Question: I believe my recyclerView have successfully retrieve data from firebase because it shows 2 cardView inside my recycler view, which is the same number of data allocated inside my firebase under Menu.

<URL>.
I have 3 classes which are listOnline2, MyAdapter and cMenu. There are an array inside both lisOnline2 and MyAdapter. I use array in listOnline2 store retrieved data from firebase and array in MyAdapter to view data inside cardview. Below are my codings for the class listOnline2.
'''
'DatabaseReference currentUserRef,counterRef, ref;
MyAdapter adapterR;
RecyclerView listOnline21;
ArrayList <cMenu> menu;
private static final String TAG = "listOnline2";
@Override
protected void onCreate(Bundle savedInstanceState) {
super.onCreate( savedInstanceState );
setContentView( R.layout.activity_list_online2 );
listOnline21= (RecyclerView) findViewById(R.id.listMenu);
listOnline21.setLayoutManager( new LinearLayoutManager( listOnline2.this ) );
listOnline21.setHasFixedSize(true);
menu= new ArrayList<cMenu>();
counterRef= FirebaseDatabase.getInstance().getReference().child( "Menu" ).child( "twRAlXRMSgPkA35nmMoFAuAsTdz1" );
Log.d( TAG, "Clicked ID: "+idd );
currentUserRef=FirebaseDatabase.getInstance().getReference("Menu").child( FirebaseAuth.getInstance().getCurrentUser().getUid() );
counterRef.addValueEventListener( new ValueEventListener() {
@Override
public void onDataChange(@NonNull DataSnapshot dataSnapshot) {
for(DataSnapshot dataSnapshot1: dataSnapshot.getChildren()){
cMenu p=dataSnapshot1.getValue(cMenu.class);
menu.add(p);
}
Log.d( TAG, "Data of array: "+menu );
adapterR=new MyAdapter( listOnline2.this, menu );
listOnline21.setAdapter( adapterR );
}
@Override
public void onCancelled(@NonNull DatabaseError databaseError) {
Toast.makeText(listOnline2.this, "Opsss.... Something is wrong", Toast.LENGTH_SHORT).show();
}
} );
Toolbar toolbar=findViewById(R.id.toolbar);
toolbar.setTitle("Food Ordering Delivery System");
setSupportActionBar(toolbar);
}
@Override
public boolean onCreateOptionsMenu(Menu menu) {
MenuInflater inflater= getMenuInflater();
inflater.inflate( R.menu.main_menu,menu );
return true;
}
@Override
public boolean onOptionsItemSelected(@NonNull MenuItem item) {
switch (item.getItemId()){
case R.id.action_cart:
Intent toCart=new Intent( listOnline2.this, Cart.class );
startActivity( toCart );
break;
case R.id.action_logout:
Intent toLogin=new Intent( listOnline2.this, LoginActivity.class );
startActivity( toLogin );
break;
}
return super.onOptionsItemSelected( item );
}'
'''
Meanwhile, below are my codes in MyAdapter class
'''
DatabaseReference currentUserRef,counterRef;
MyAdapter adapterR;
RecyclerView listOnline21;
ArrayList <cMenu> menu;
private static final String TAG = "listOnline2";
@Override
protected void onCreate(Bundle savedInstanceState) {
super.onCreate( savedInstanceState );
setContentView( R.layout.activity_list_online2 );
listOnline21= (RecyclerView) findViewById(R.id.listMenu);
listOnline21.setLayoutManager( new LinearLayoutManager( listOnline2.this ) );
listOnline21.setHasFixedSize(true);
menu= new ArrayList<cMenu>();
counterRef= FirebaseDatabase.getInstance().getReference().child( "Menu" ).child( "twRAlXRMSgPkA35nmMoFAuAsTdz1" );
Log.d( TAG, "Clicked ID: "+idd );
currentUserRef=FirebaseDatabase.getInstance().getReference("Menu").child( FirebaseAuth.getInstance().getCurrentUser().getUid() );
counterRef.addValueEventListener( new ValueEventListener() {
@Override
public void onDataChange(@NonNull DataSnapshot dataSnapshot) {
for(DataSnapshot dataSnapshot1: dataSnapshot.getChildren()){
cMenu p=dataSnapshot1.getValue(cMenu.class);
menu.add(p);
}
Log.d( TAG, "Data of array: "+menu );
adapterR=new MyAdapter( listOnline2.this, menu );
listOnline21.setAdapter( adapterR );
}
@Override
public void onCancelled(@NonNull DatabaseError databaseError) {
Toast.makeText(listOnline2.this, "Opsss.... Something is wrong", Toast.LENGTH_SHORT).show();
}
} );
Toolbar toolbar=findViewById(R.id.toolbar);
toolbar.setTitle("Food Ordering Delivery System");
setSupportActionBar(toolbar);
}
@Override
public boolean onCreateOptionsMenu(Menu menu) {
MenuInflater inflater= getMenuInflater();
inflater.inflate( R.menu.main_menu,menu );
return true;
}
@Override
public boolean onOptionsItemSelected(@NonNull MenuItem item) {
switch (item.getItemId()){
case R.id.action_cart:
Intent toCart=new Intent( listOnline2.this, Cart.class );
startActivity( toCart );
break;
case R.id.action_logout:
Intent toLogin=new Intent( listOnline2.this, LoginActivity.class );
startActivity( toLogin );
break;
}
return super.onOptionsItemSelected( item );
}
'''
And the last class is cMenu is as follows:
'''
private String fName, fDesc, fImage, fQuantity, fPrice, fId;
public cMenu() {
}
public cMenu(String fName, String fDesc, String fImage, String fQuantity, String fPrice, String fId) {
this.fName = fName;
this.fDesc = fDesc;
this.fImage = fImage;
this.fQuantity = fQuantity;
this.fPrice = fPrice;
this.fId = fId;
}
public String getfName() {
return fName;
}
public void setfName(String fName) {
this.fName = fName;
}
public String getfDesc() {
return fDesc;
}
public void setfDesc(String fDesc) {
this.fDesc = fDesc;
}
public String getfImage() {
return fImage;
}
public void setfImage(String fImage) {
this.fImage = fImage;
}
public String getfQuantity() {
return fQuantity;
}
public void setfQuantity(String fQuantity) {
this.fQuantity = fQuantity;
}
public String getfPrice() {
return fPrice;
}
public void setfPrice(String fPrice) {
this.fPrice = fPrice;
}
public String getfId() {
return fId;
}
public void setfId(String fId) {
this.fId = fId;
}
'''
What can I do to display data from the Array that I stored data retrieved from my Firebase? Please give me a suggestion because I spend 2 days starring at these codes. Thank you in advance!
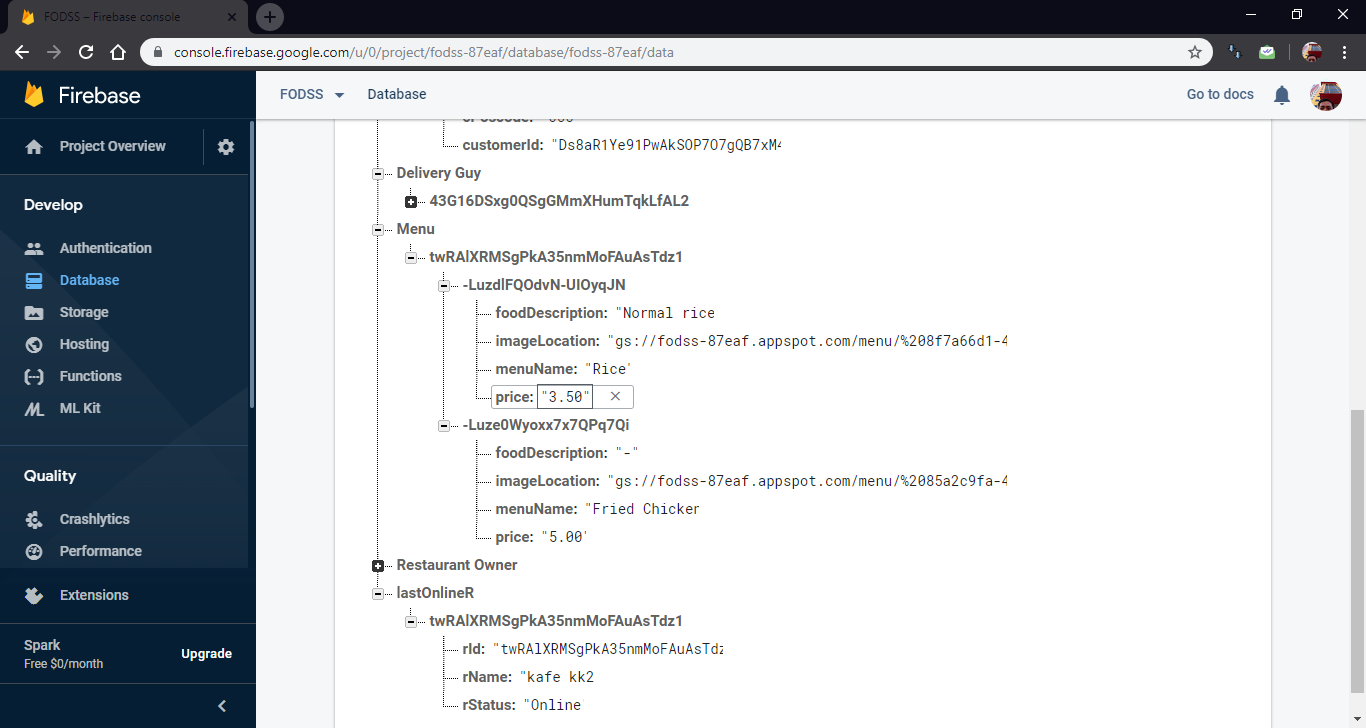
Answer: I solved it! I change 3 variable from cMenu class.
> fName to menuNamefDesc to foodDescriptionfPrice to price
The reason why those variable need to change in order to view data from firebase is that variables from the setter getter class need to have the same variable name as in the database. You can view my database screenshot in the question section. Thank you for your efforts!